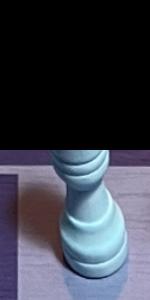
Label: Rook_White